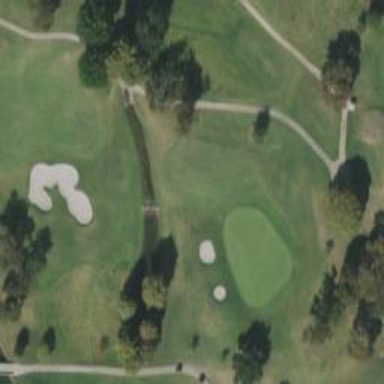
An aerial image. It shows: Path designated for golf carts.